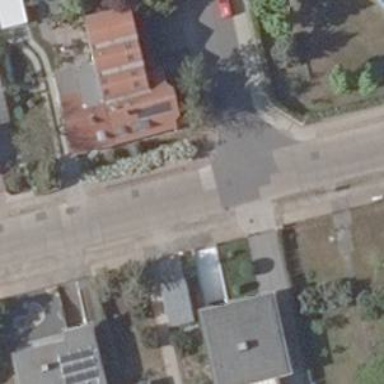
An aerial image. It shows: Road with "give way" sign.